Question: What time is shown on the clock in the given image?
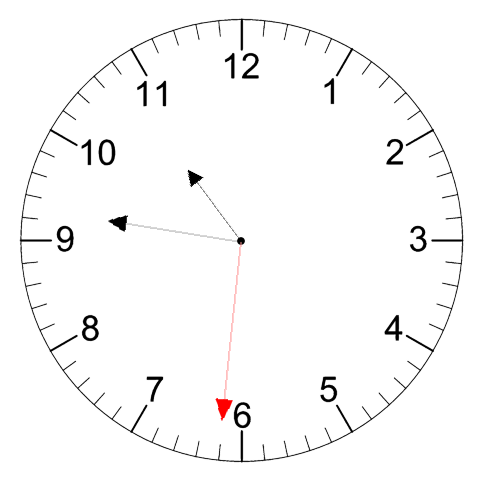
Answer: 10:46:31